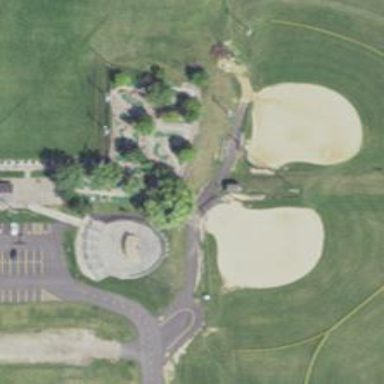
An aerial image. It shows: Miniature golf course.